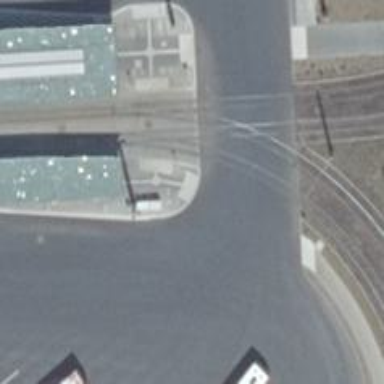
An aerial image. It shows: Railway level crossing.